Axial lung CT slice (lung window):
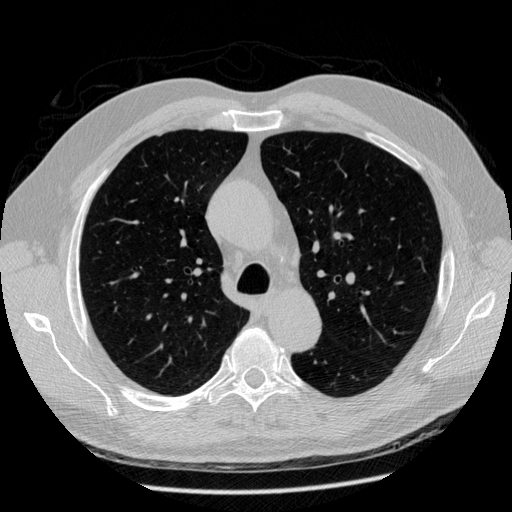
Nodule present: no